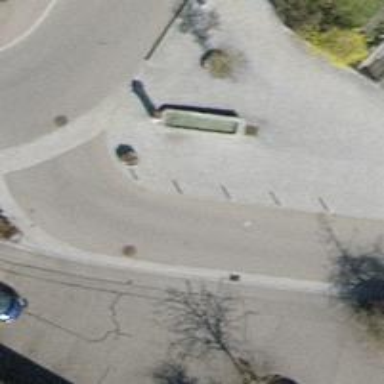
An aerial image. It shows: Beautiful fountain.